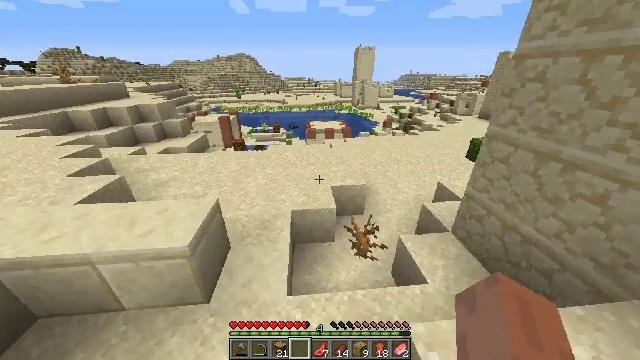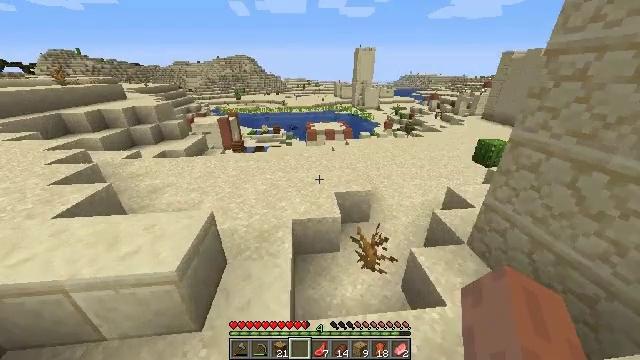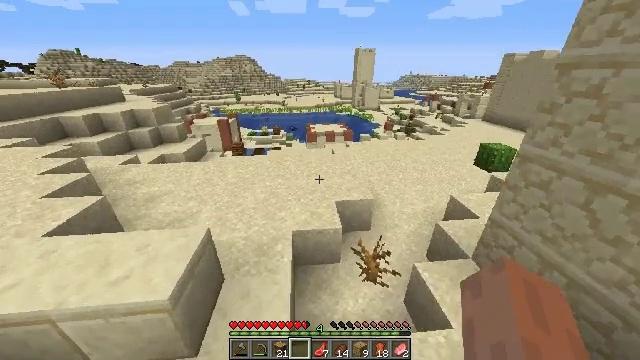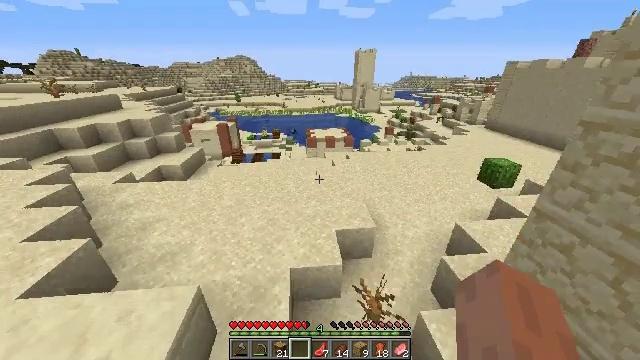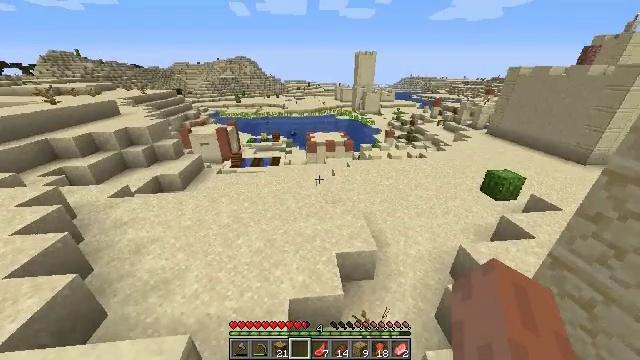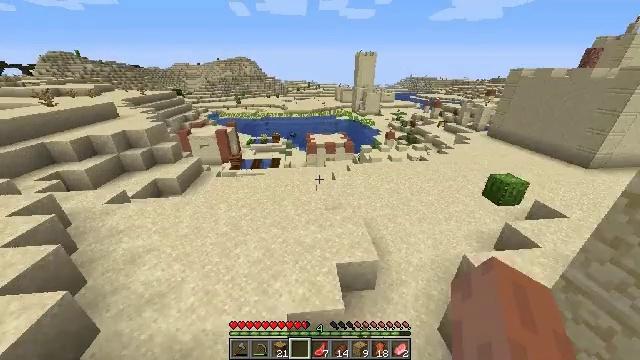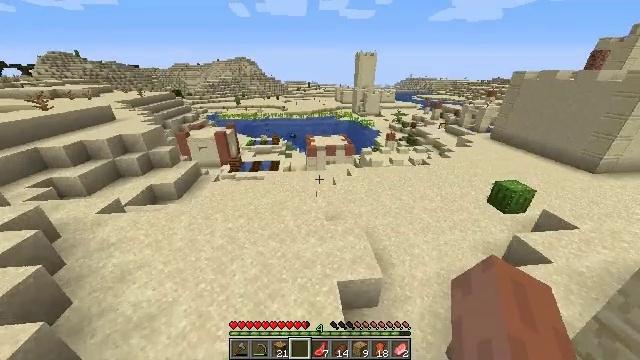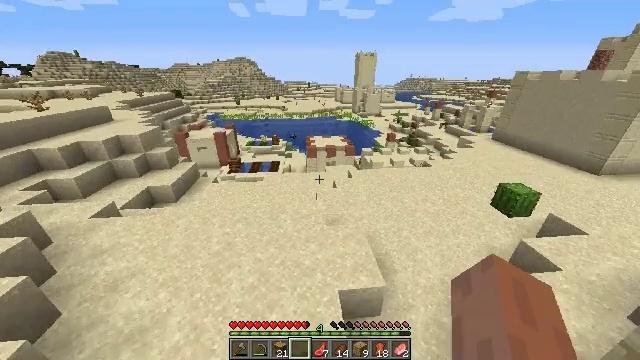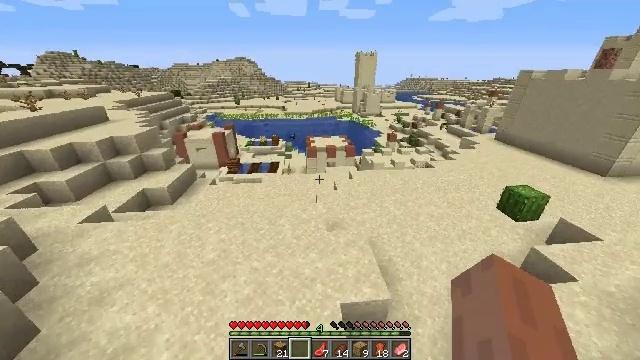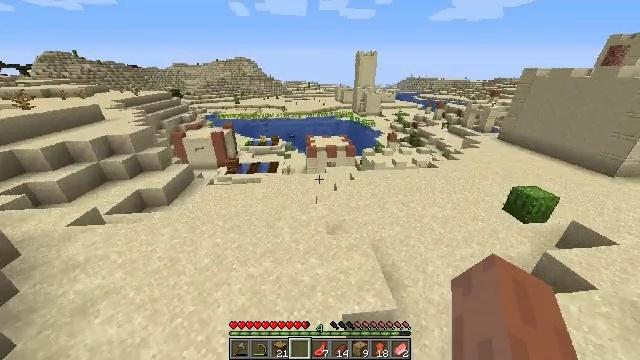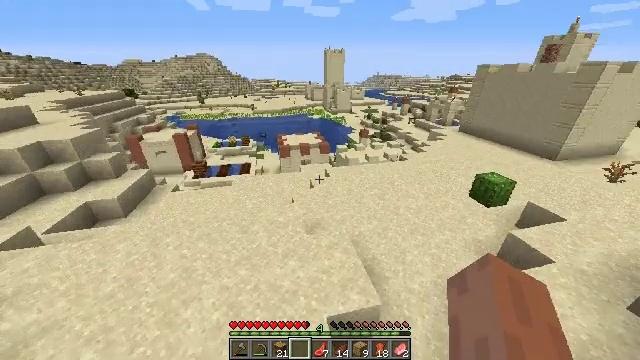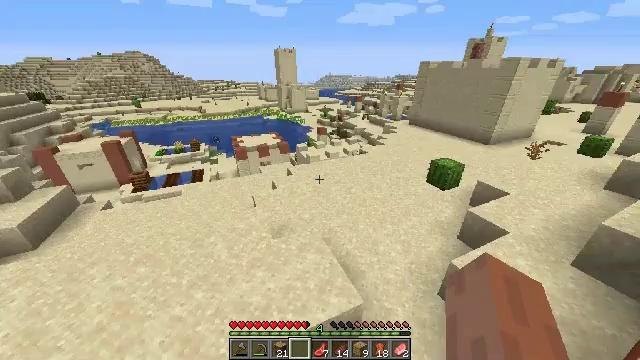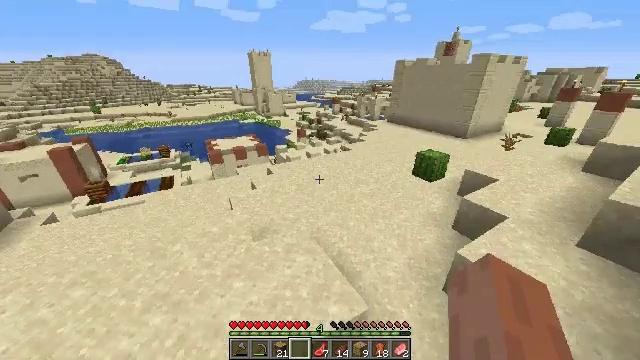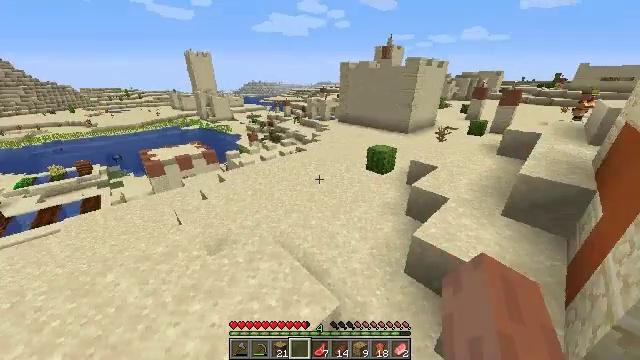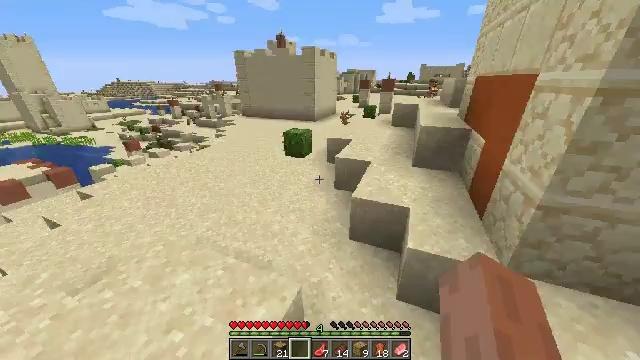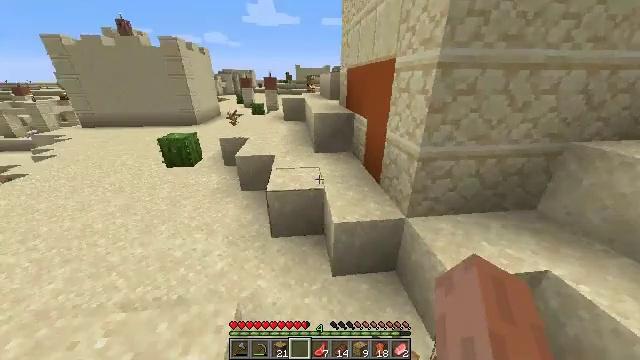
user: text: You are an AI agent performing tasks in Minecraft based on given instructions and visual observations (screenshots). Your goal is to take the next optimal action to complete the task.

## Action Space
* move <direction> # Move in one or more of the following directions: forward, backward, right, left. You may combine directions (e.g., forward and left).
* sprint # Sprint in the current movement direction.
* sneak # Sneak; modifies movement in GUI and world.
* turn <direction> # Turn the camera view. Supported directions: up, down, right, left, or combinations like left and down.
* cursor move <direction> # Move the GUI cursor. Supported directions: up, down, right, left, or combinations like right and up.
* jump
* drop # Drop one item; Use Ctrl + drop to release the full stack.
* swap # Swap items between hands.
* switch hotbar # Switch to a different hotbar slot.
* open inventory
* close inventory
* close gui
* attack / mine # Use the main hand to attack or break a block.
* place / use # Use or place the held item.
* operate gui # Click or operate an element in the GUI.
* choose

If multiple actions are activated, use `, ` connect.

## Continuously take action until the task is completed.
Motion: motion action
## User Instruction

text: Collect sandstone by mining.
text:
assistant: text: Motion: move forward, sprint
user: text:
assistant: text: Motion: move forward, sprint, jump
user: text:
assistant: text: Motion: move forward, sprint, jump
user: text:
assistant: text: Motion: move forward, sprint, jump
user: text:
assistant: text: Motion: move forward, sprint, jump
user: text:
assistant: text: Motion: move forward, sprint, jump
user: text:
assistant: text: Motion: move forward, sprint, jump
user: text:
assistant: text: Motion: move forward, sprint, jump
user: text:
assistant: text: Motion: move forward, sprint, jump
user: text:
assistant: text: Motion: move forward, sprint, turn right, jump
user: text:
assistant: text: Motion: move forward, sprint, turn right
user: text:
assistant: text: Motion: move forward, sprint, turn right and up
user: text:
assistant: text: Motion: move forward, sprint, turn right
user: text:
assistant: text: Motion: move forward, sprint, turn right
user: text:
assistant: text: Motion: move forward, sprint, turn right
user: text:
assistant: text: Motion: move forward and move left, sprint, turn right
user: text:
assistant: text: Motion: move forward and move left, sprint, turn right
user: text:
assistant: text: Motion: move forward and move left, sprint, turn left and up
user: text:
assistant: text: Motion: move forward and move left, sprint
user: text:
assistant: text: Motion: move forward and move left, sprint
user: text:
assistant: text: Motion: move forward and move left, sprint
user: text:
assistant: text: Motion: move forward and move left, sprint
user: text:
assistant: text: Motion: move forward and move left, sprint, turn right and up
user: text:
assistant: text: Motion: move forward and move left, sprint, turn right and up
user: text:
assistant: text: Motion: move forward and move left, sprint, turn right and up
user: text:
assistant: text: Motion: move forward and move left, sprint, turn up
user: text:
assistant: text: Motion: move forward, sprint, turn left and up
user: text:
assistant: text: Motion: move forward and move left, sprint, turn left and up
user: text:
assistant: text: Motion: move forward and move left, sprint, turn left
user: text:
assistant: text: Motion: move forward and move left, sprint